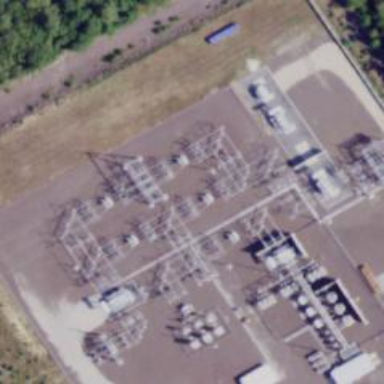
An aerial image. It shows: Switch for power supply.